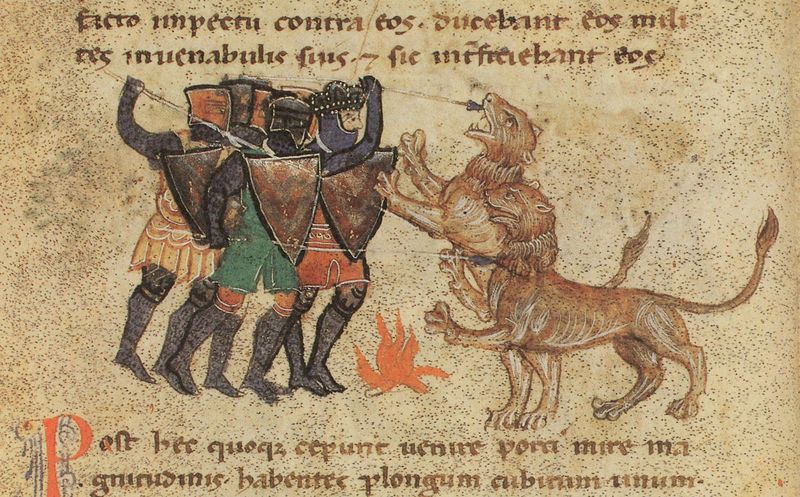
Titel: Alexanderroman
Institution: Leipzig, Stadtbibliothek
Schlagwörter: angriff, feuer, kampf, gelb, grün, ocker, hut, hüte, kopfbedeckungen, männer, nase, orange, hunde, rot, tier, tiere, mütze, mützen, herrschaft, kopfbedeckung, schrift, könig, lanze, schild, gefahr, illustration, schwert, helm, ritter, kämpfen, rüstung, helme, löwen, löwe, speer, speere, töten, ungeheuer, abwehr, latein, schilde, tiger, sper, bestie, bestien, kettenhemd, wilde tiere, kettenhemden, bändigen, löwern, rolleritter